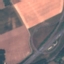
Land use / land cover class: Highway